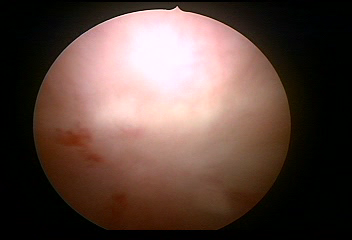
Modality: WLC
Class: Normal mucosa
Bladder cancer association: No